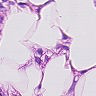
Metastatic tissue present: yes